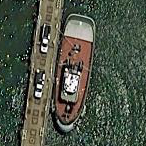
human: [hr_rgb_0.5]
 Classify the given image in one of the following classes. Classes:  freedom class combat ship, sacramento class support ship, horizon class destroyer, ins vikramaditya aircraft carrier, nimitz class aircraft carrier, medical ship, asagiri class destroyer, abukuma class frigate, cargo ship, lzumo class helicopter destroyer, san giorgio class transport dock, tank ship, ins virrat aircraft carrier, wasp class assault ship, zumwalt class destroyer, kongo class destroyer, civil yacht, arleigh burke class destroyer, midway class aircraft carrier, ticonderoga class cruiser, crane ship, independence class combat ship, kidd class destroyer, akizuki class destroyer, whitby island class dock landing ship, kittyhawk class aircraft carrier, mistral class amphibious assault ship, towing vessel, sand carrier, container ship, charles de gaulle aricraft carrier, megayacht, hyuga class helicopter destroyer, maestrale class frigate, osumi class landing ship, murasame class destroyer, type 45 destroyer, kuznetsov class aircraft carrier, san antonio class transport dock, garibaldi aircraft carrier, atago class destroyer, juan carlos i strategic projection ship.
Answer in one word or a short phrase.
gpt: Towing vessel